Question: I have a div which has a height of 1200px and a width of the browser window. Just below that div I have another div with a height of 1000px. Now at the moment when scrolling down you will be able to scroll until the end of the second div. What I would like is to set the scroll height, so for example I would like to say you should only be able to scroll for 1200px. That way my second div would not be visible to the visitor. Is there some way to achieve this with JQuery?

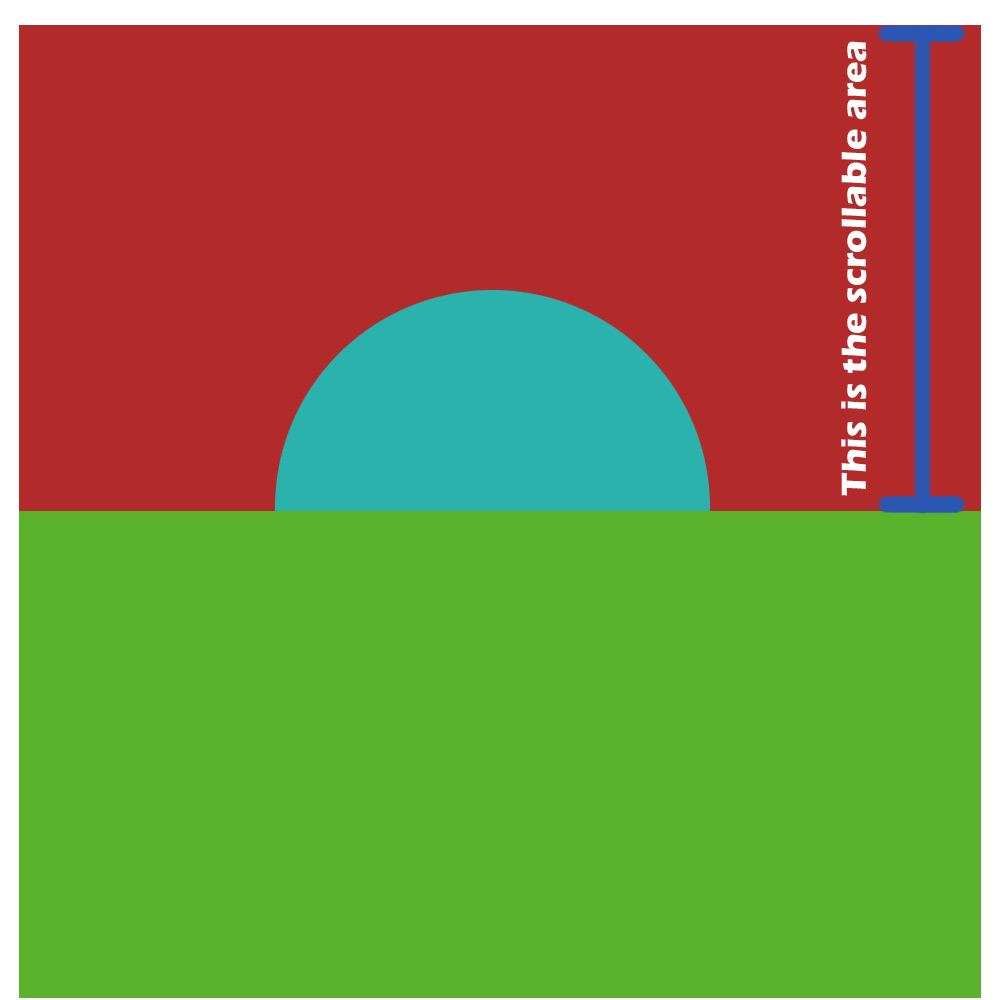
Answer: You can handle 'window.onscroll', prevent the event from propagating if the user has scrolled too far and send them back to where they're meant to be looking:
<URL>
'''
window.onscroll = function (e) {
var maxViewableHeight = 1400;
if (document.body.scrollTop + window.innerHeight > maxViewableHeight) {
console.log(document.body.scrollTop + window.innerHeight);
e.preventDefault;
document.body.scrollTop = maxViewableHeight - window.innerHeight;
return false;
}
}
'''
## Update
Here is a more cross-browser friendly version, tested in Chrome 25, Firefox 19, IE10/IE9, Safari 5, Opera 12. In IE, Safari and Opera it bounces a bit. Particularly Opera due to its fancy smooth scrolling, makes me appreciate Firefox more because it has smooth scrolling and was perfect.
'''
window.onscroll = function (e) {
var maxViewableHeight = 1400,
scrollTop = getScrollTop();
if (scrollTop + window.innerHeight > maxViewableHeight) {
e.preventDefault();
window.scrollTo(0, maxViewableHeight - window.innerHeight);
return false;
}
}
function getScrollTop() {
if (typeof window.pageYOffset !== 'undefined') {
return window.pageYOffset;
}
var body = document.body,
docElement = document.documentElement;
docElement = (docElement.clientHeight) ? docElement : body;
return docElement.scrollTop;
}
'''